Aerial crown-view tile of a tropical tree (Barro Colorado Island, Panama), acquired 20241112:
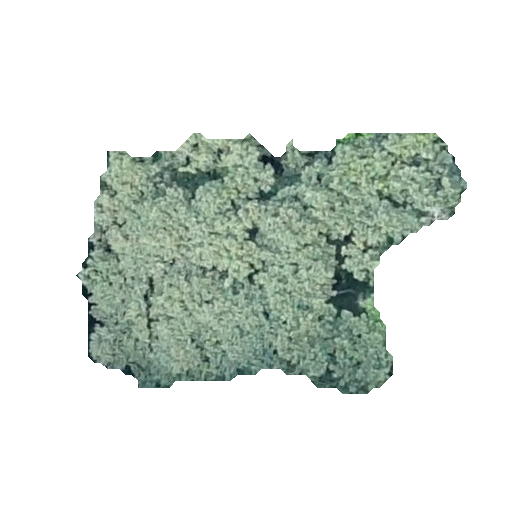
Species: Guazuma ulmifolia
GBIF accepted scientific name: Guazuma ulmifolia
Crown area: 115.629 m²